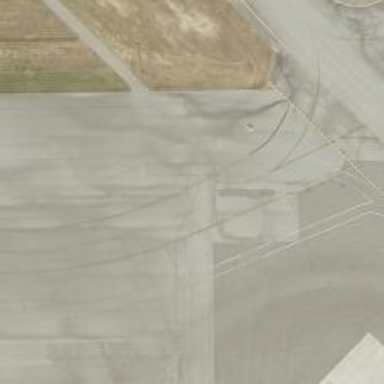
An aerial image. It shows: Image of taxiway at airport.